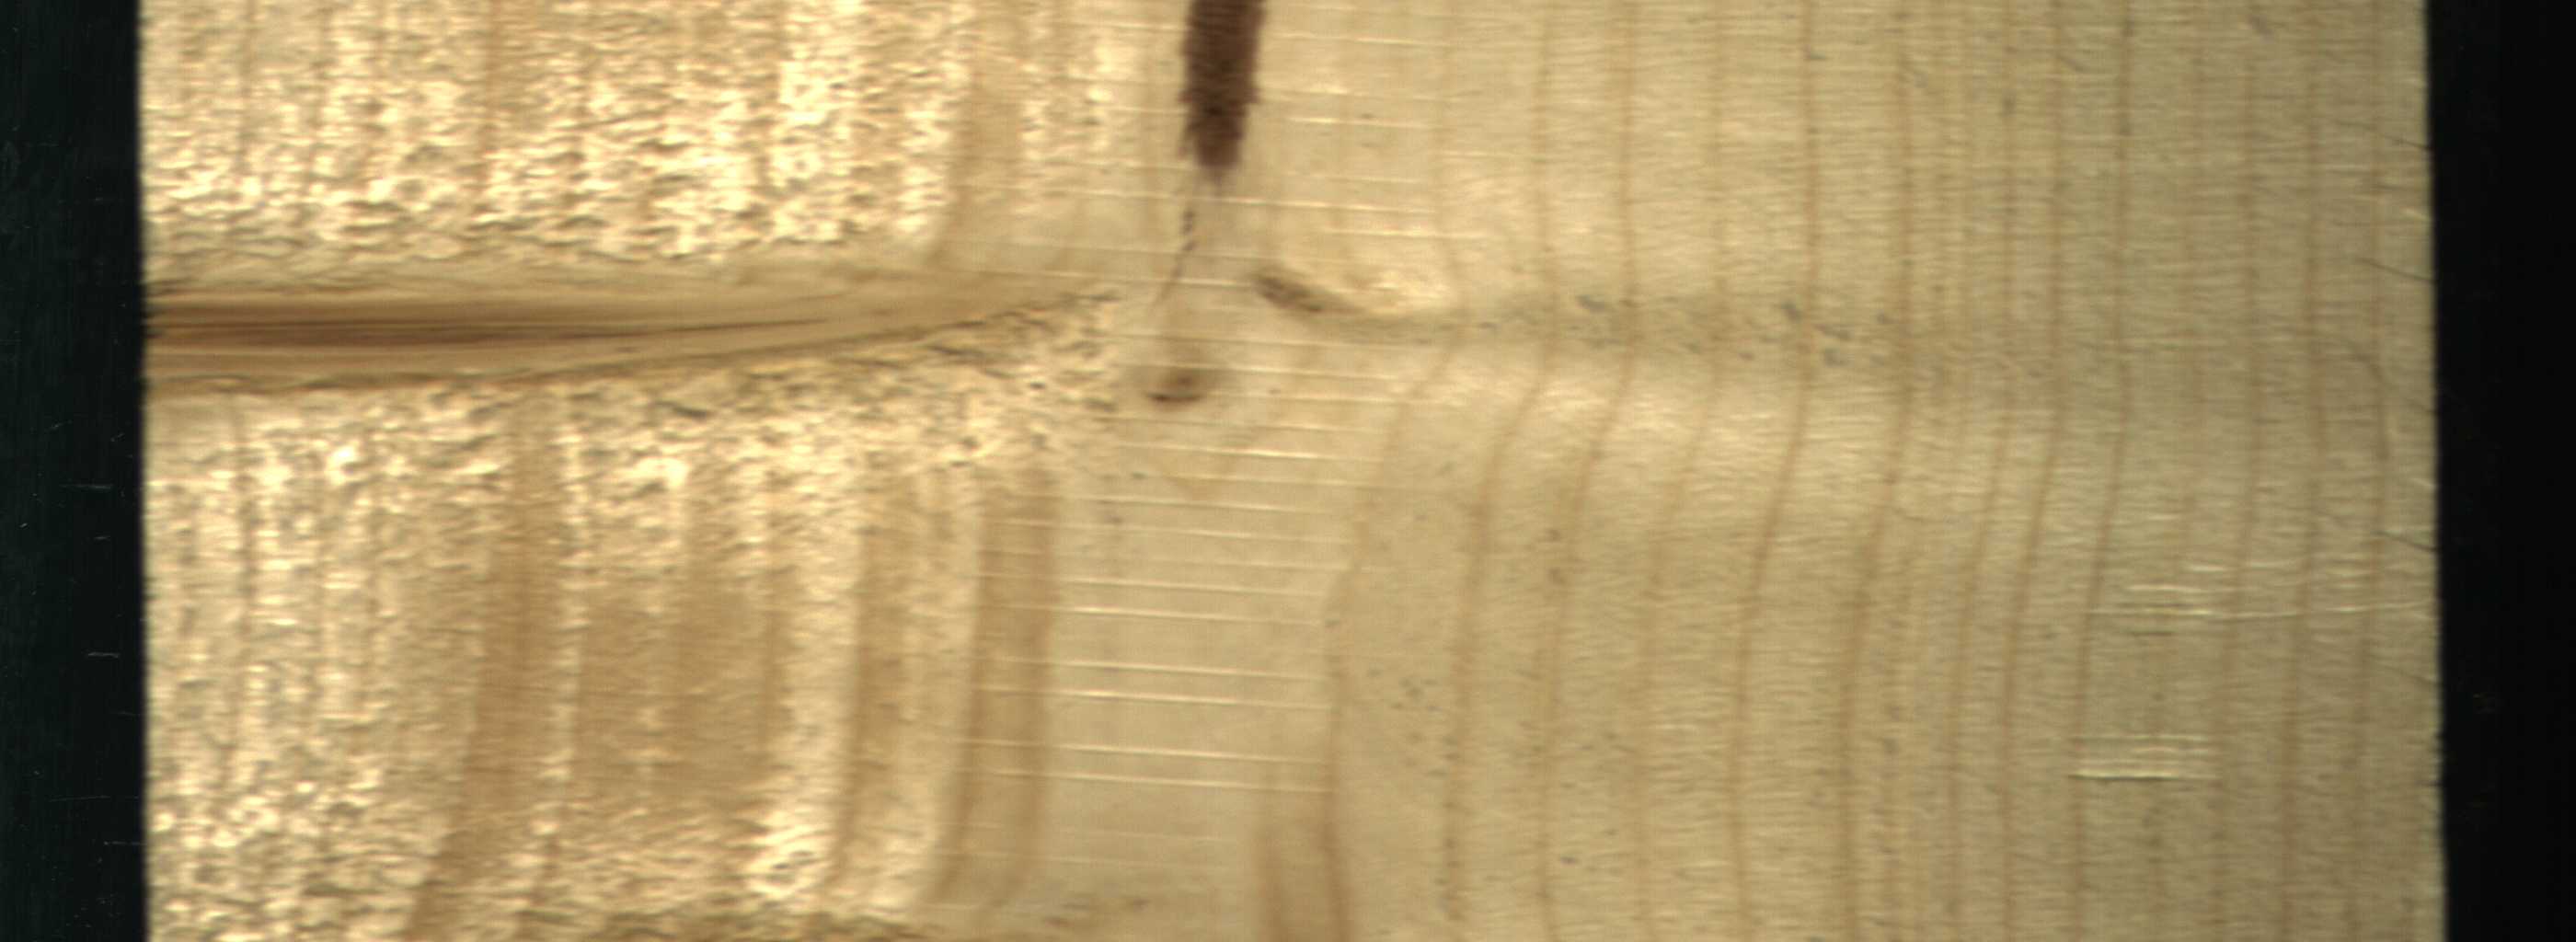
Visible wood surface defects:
Marrow
Crack
knot_with_crack
Live_Knot
Live_Knot
Live_Knot